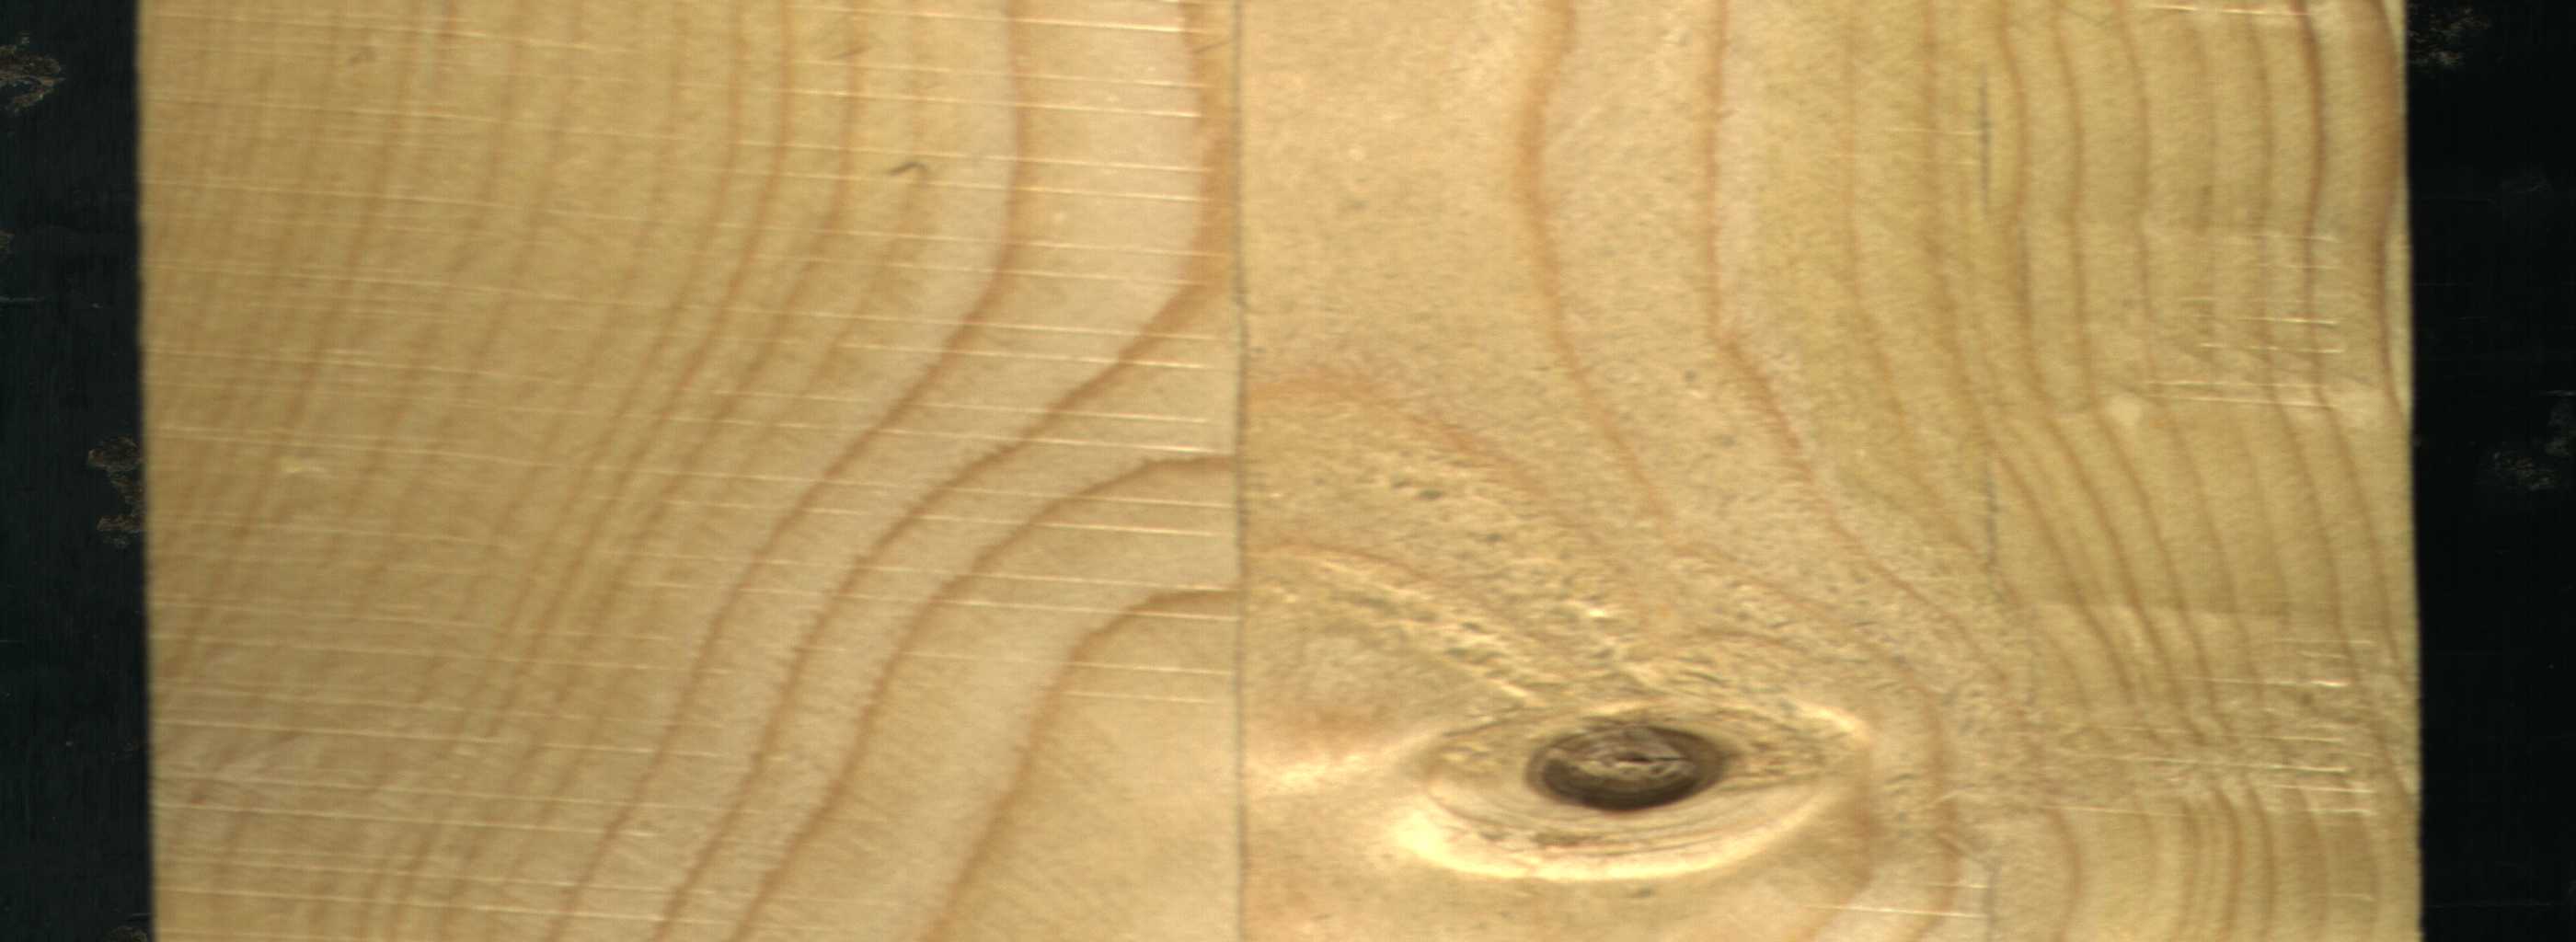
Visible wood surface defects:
Live_Knot